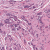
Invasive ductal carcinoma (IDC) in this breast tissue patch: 1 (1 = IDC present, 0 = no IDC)